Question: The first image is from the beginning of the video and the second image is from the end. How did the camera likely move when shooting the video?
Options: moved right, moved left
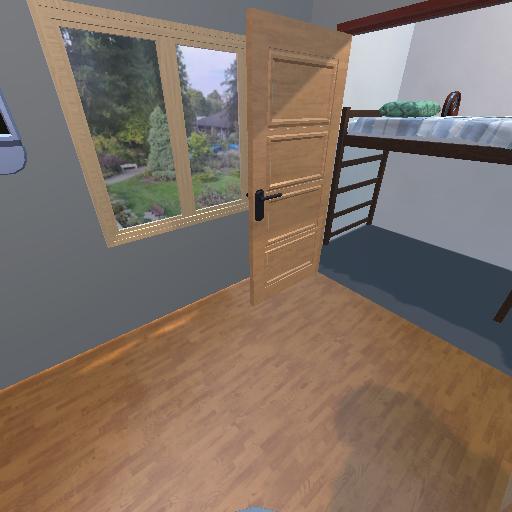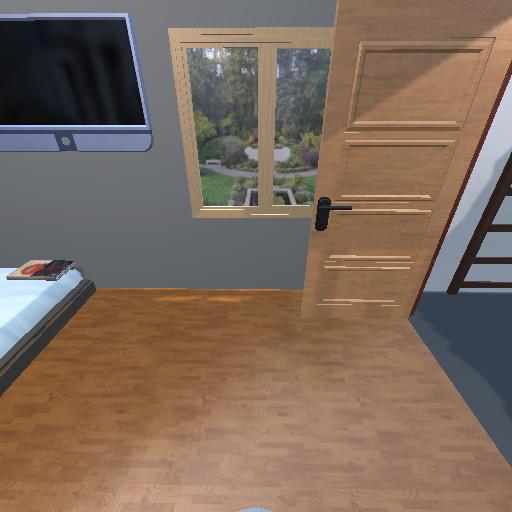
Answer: moved right